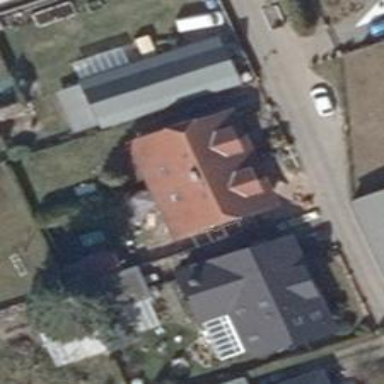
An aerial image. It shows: Half-hipped roof on semi-detached house.